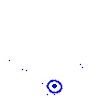
Particle: electron